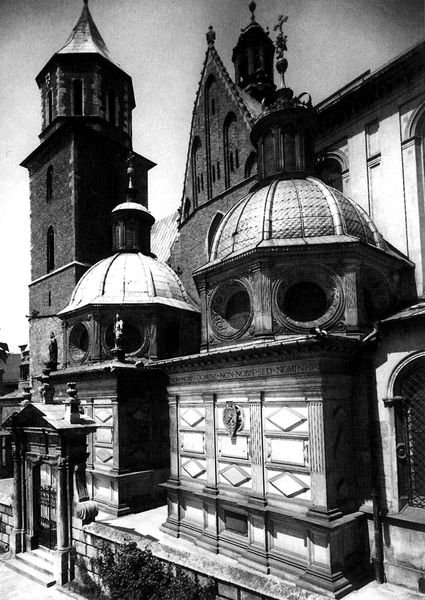
Titel: Krakau, Krönungskathedrale der Hll. Wenzel und Stanislaus
Standort: Krakau (Kraków), Krönungskathedrale (EU - PL)
Schlagwörter: holz, laterne, säule, tür, dach, gebäude, kirche, schräg, rund, turm, dächer, kuppel, foto, fotografie, photographie, eingang, glockenturm, kreuz, kuppeln, rundfenster, photo, portal, kapelle, fotographie, kasette, bauwerk, tympanon, runde fenster, krichturm, vergittertes fenster, holzbauwerk